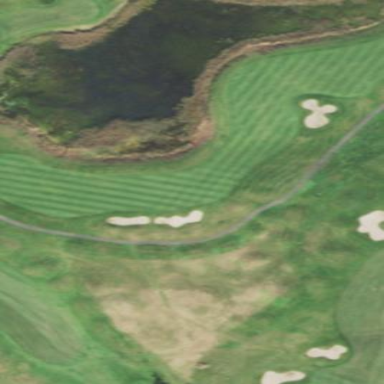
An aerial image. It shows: Area of rough grass used for golf.